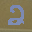
Label: 2